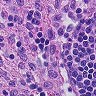
Metastatic tissue present: no